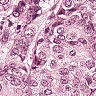
Metastatic tissue present: yes